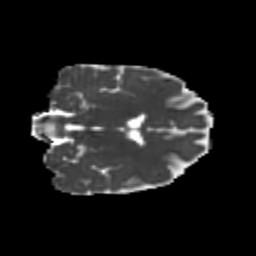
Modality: MD
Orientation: coronal
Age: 24
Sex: female
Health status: healthy
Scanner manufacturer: philips
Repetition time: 7.386 s
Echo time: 0.08599 s